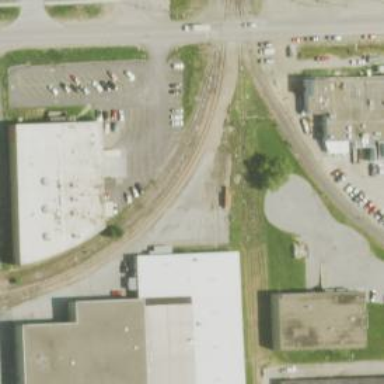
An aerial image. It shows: Rail spur service.